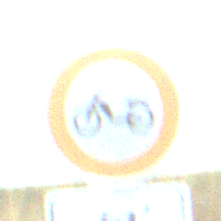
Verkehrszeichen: VerbotMofas
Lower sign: EinspurigeFahrzeugeFrei4
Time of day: SunriseSunset
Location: Outdoor (RoadRail)
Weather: PartlyCloudy
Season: NotSpecified
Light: Natural